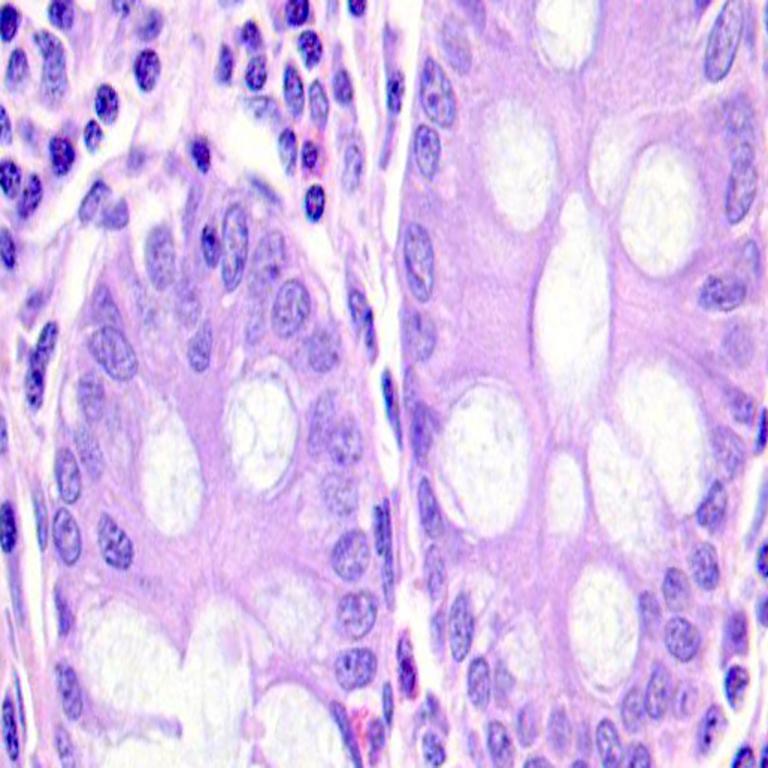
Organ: colon
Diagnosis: benign